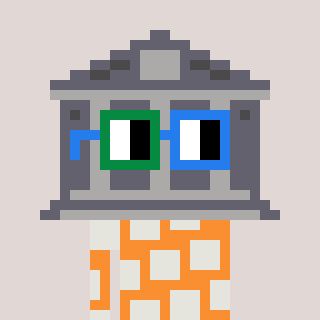
a pixel art character with square green and blue glasses, a bank-shaped head and a orange-colored body on a warm background